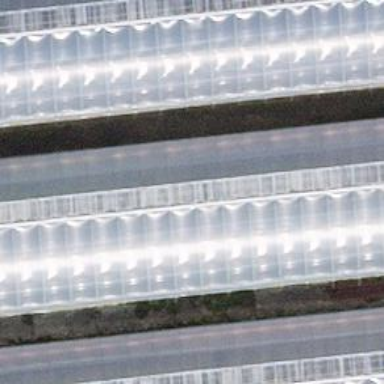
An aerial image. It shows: Greenhouse used for horticulture.